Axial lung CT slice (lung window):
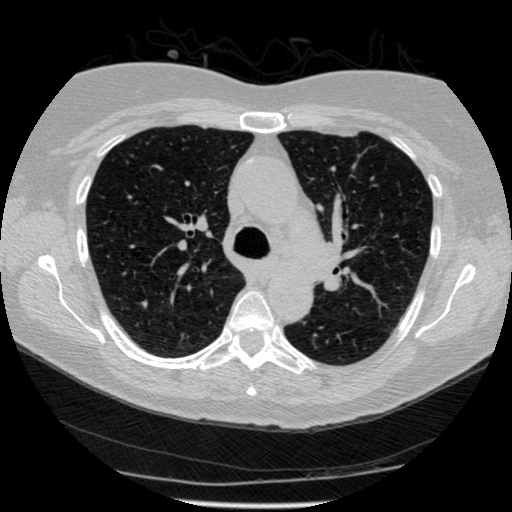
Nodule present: no